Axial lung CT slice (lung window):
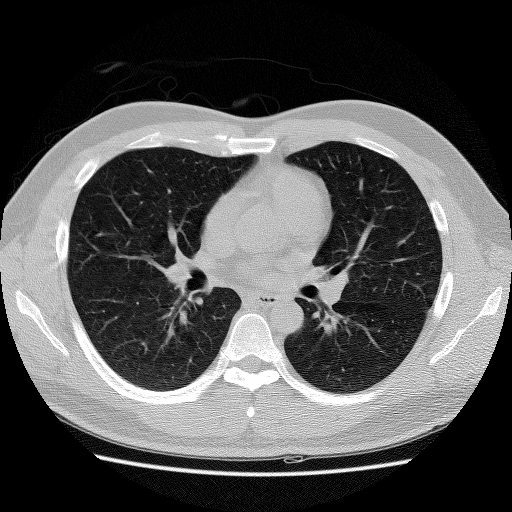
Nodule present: no